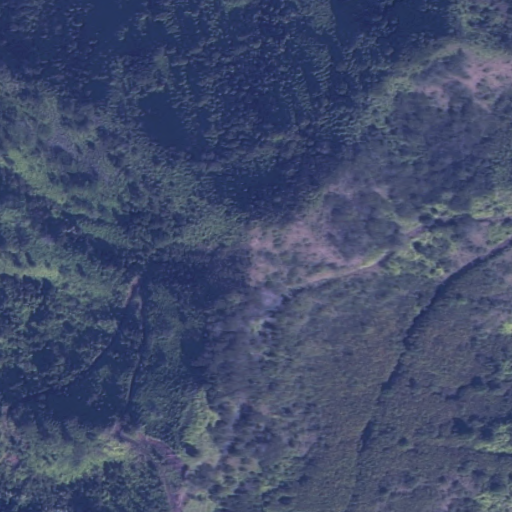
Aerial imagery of mountain in Hawaii named Pu‘uuahia containing only unknown